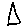
Label: triangle